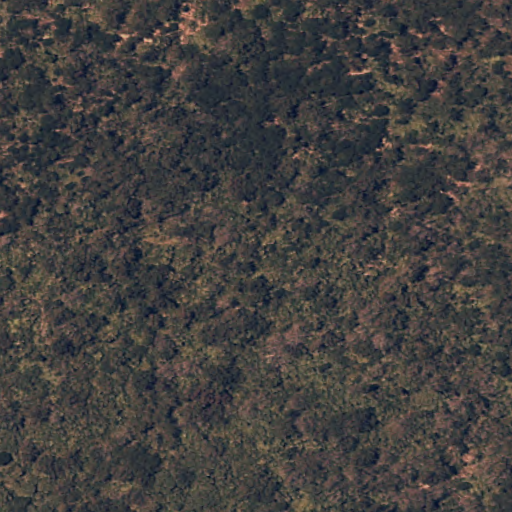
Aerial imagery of lava area in Hawaii named Kīpukapuaulu containing only unknown